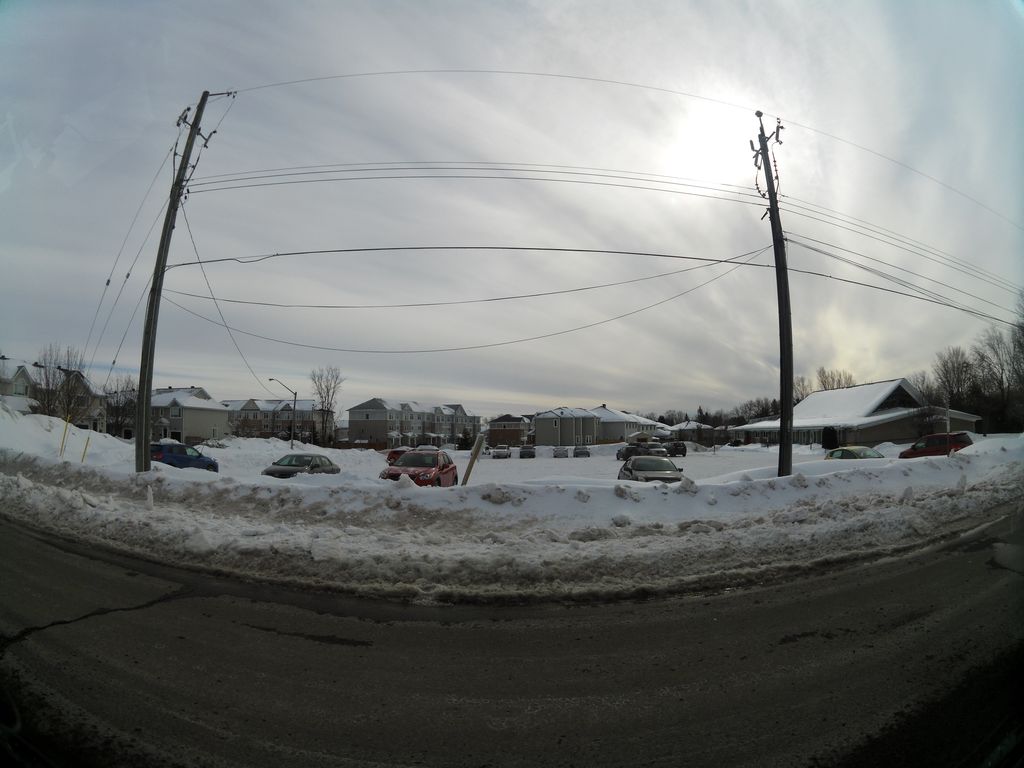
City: ottawa-gatineau